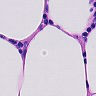
Metastatic tissue present: no